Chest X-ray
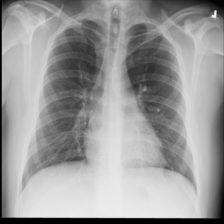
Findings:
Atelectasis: negative
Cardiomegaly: negative
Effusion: negative
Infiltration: negative
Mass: negative
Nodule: negative
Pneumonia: negative
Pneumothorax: negative
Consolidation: negative
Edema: negative
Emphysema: negative
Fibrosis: negative
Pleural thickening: negative
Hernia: negative